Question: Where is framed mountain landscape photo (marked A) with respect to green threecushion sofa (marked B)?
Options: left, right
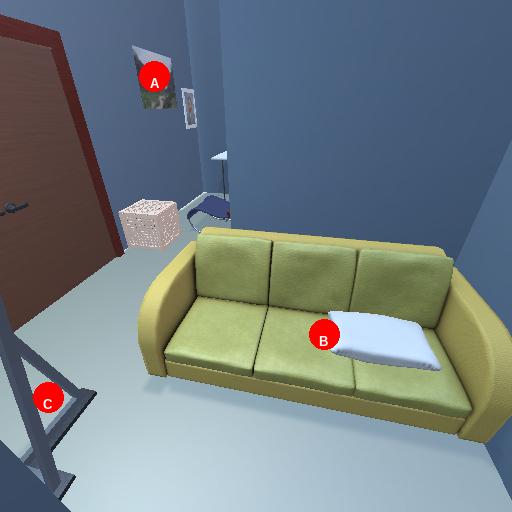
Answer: left